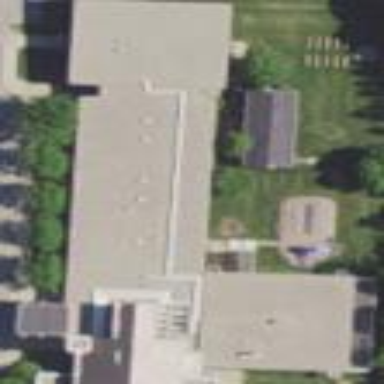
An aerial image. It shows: School building.